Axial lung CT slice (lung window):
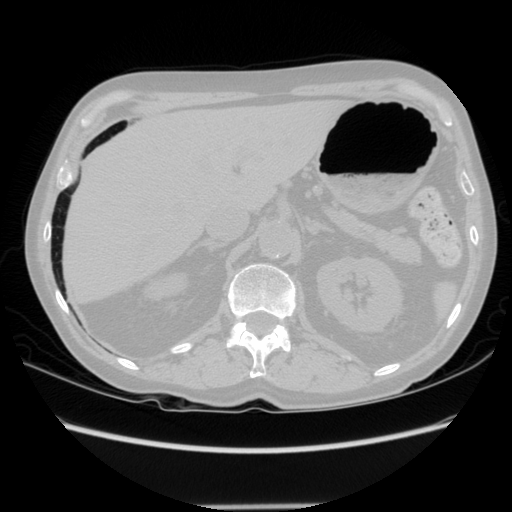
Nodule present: no